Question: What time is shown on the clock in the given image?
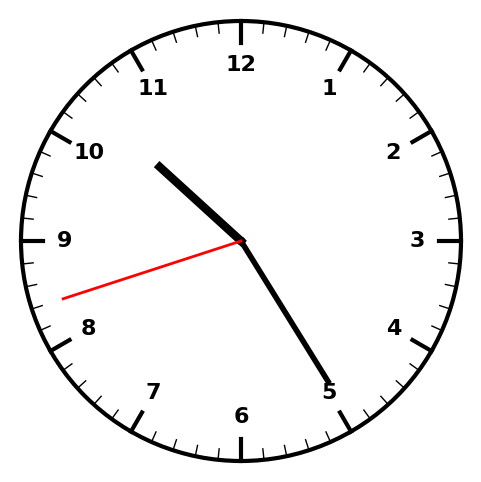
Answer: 10:24:42